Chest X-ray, AP view. Patient: 51 years old, sex M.
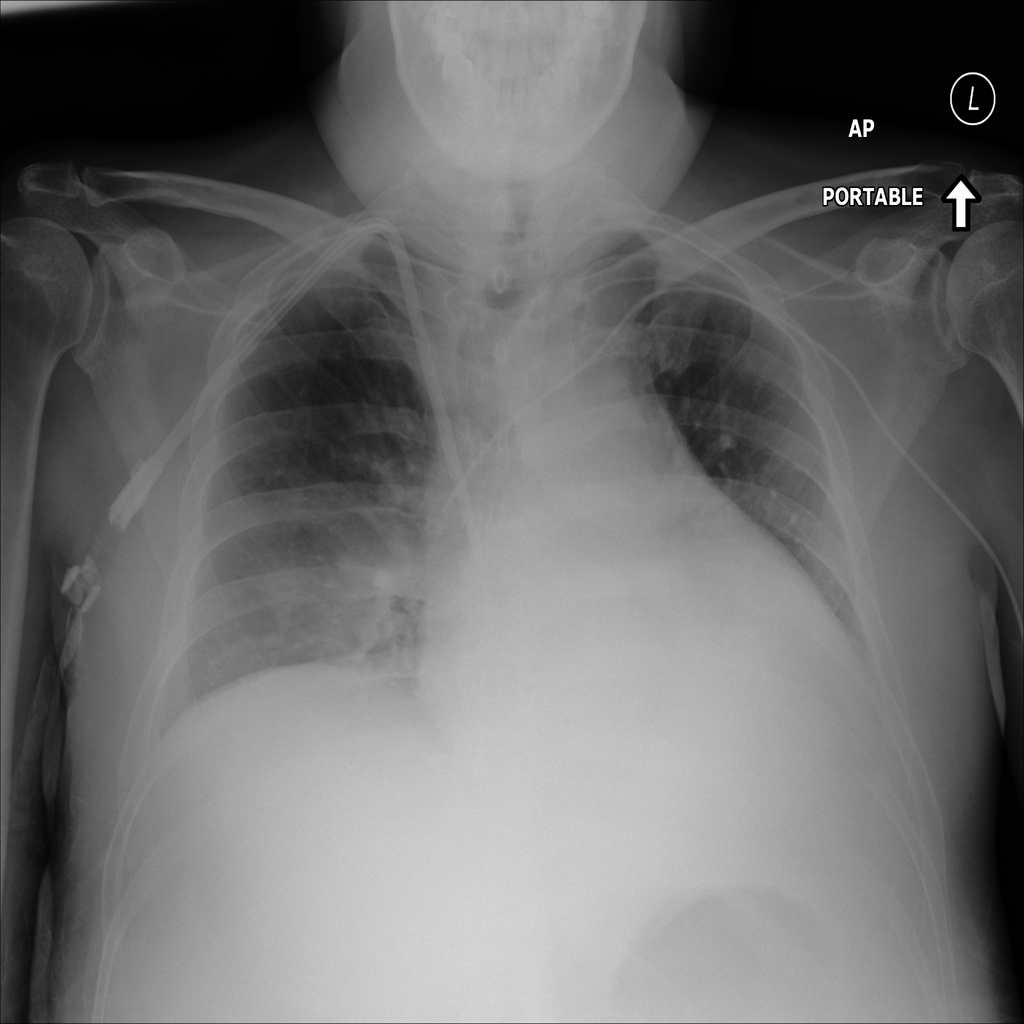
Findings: Edema, Infiltration